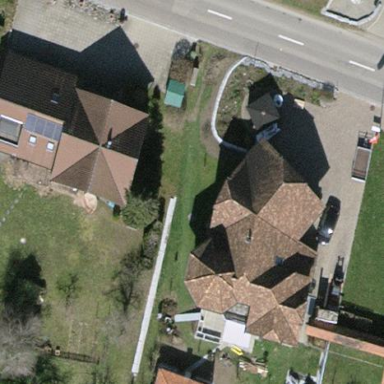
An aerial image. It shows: Detached building.